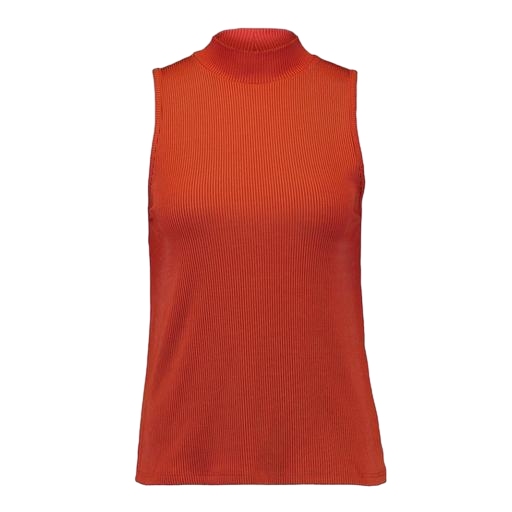
orange tank top, high-neck top, high-neck ribbed-jersey t-shirt, white background